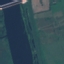
Land use / land cover class: River